Aerial crown-view tile of a tropical tree (Barro Colorado Island, Panama), acquired 20250414:
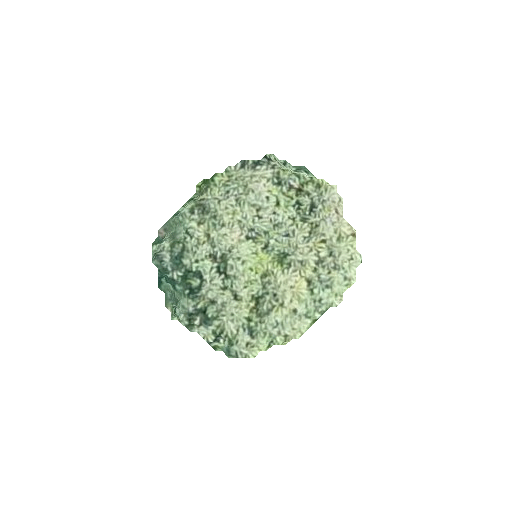
Species: Cecropia insignis
GBIF accepted scientific name: Cecropia insignis
Crown area: 43.619 m²